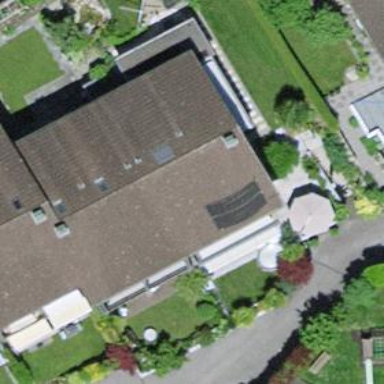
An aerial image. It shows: Terrace building.